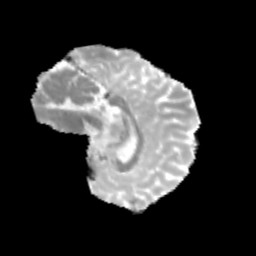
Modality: MD
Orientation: sagittal
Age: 13
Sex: female
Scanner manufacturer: siemens
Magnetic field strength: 3 T
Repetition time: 3.8 s
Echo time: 0.07 s